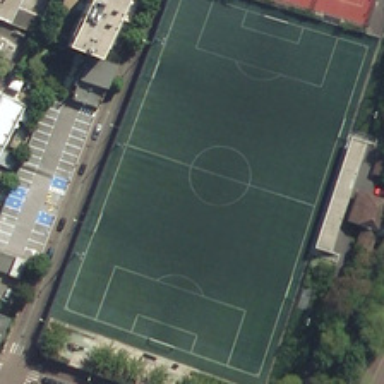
The footballground is next to three red tennis fields .